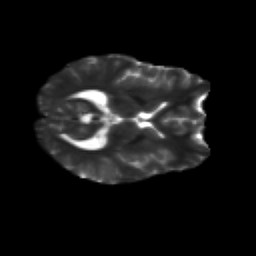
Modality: T2w
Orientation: axial
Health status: healthy
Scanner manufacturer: siemens
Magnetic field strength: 3 T
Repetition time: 12 s
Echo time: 0.092 s